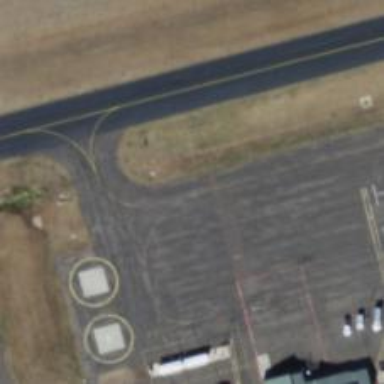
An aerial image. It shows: Image of taxiway at airport.